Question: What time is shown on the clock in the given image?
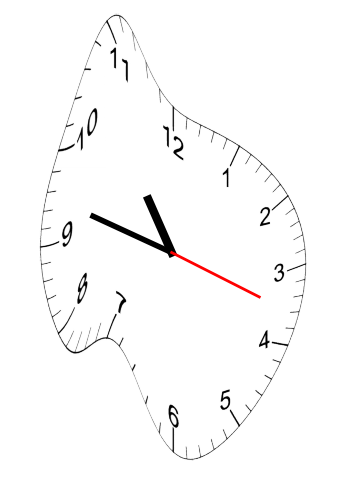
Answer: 10:47:18